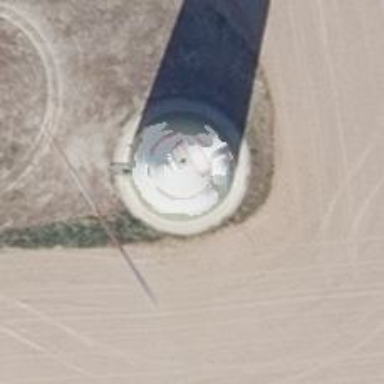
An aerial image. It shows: Wind generator using wind turbines of horizontal axis.